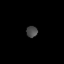
Tissue: lung
Cell type: Epithelial cells
Senescence score: 0.2178
Nuclear area (px): 122
Mean DAPI intensity: 73.328